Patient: sex M, age 65
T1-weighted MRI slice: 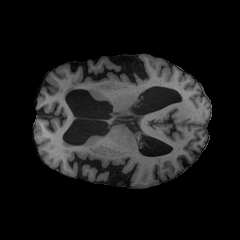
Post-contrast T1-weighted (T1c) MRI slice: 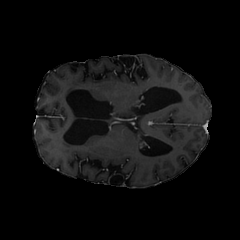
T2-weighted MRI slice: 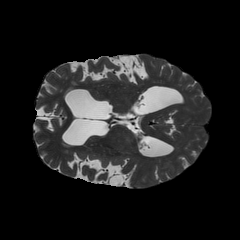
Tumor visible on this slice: no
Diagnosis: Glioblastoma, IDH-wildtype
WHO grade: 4